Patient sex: M
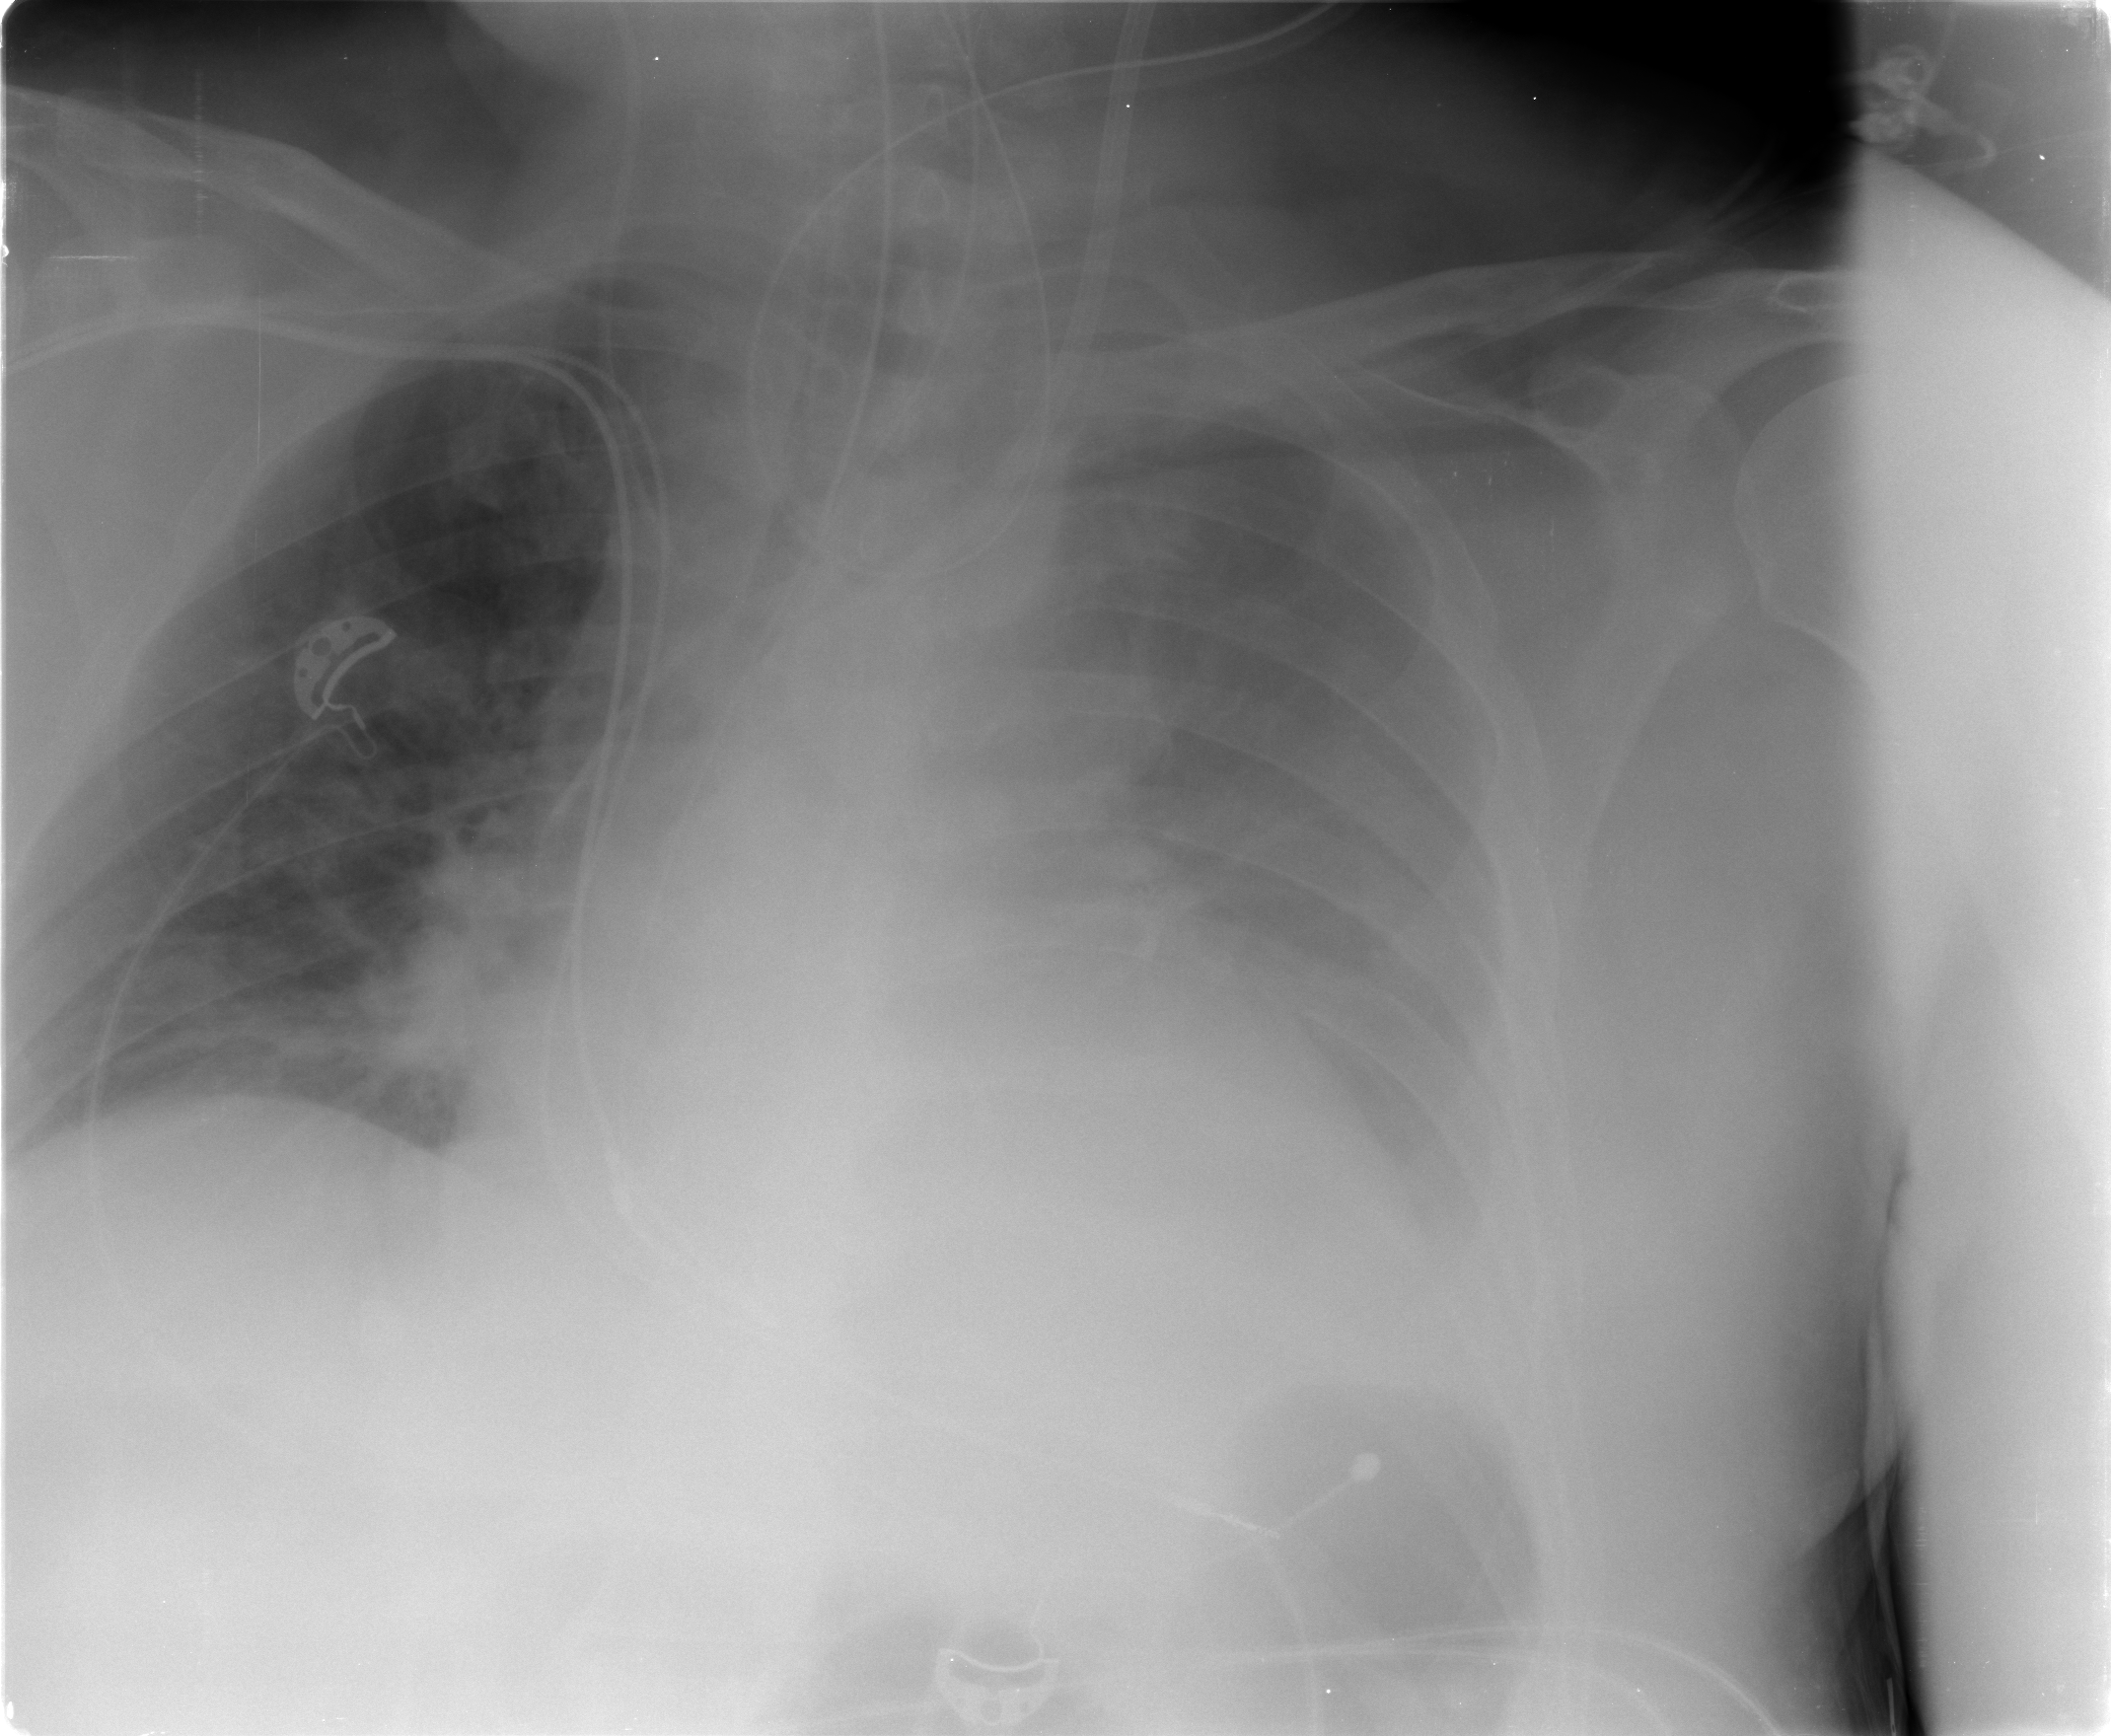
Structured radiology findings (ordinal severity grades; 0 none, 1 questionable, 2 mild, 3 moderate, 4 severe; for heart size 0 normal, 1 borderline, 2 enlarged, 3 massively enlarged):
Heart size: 2
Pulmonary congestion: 2
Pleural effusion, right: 0
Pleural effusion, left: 3
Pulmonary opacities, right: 0
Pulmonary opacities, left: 2
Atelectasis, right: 2
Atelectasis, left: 2